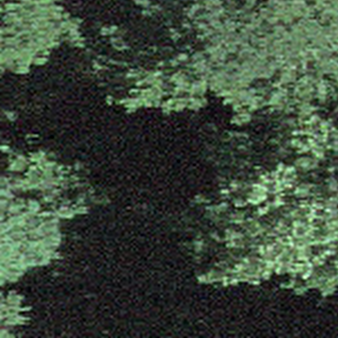
Label: other